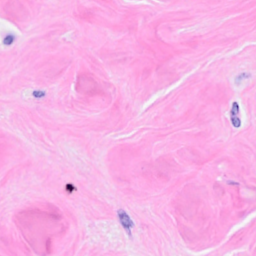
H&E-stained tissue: Breast